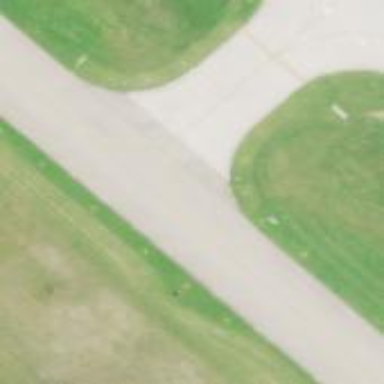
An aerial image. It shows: View of taxiway at the airport.